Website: bh-photo
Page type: customer-info-address
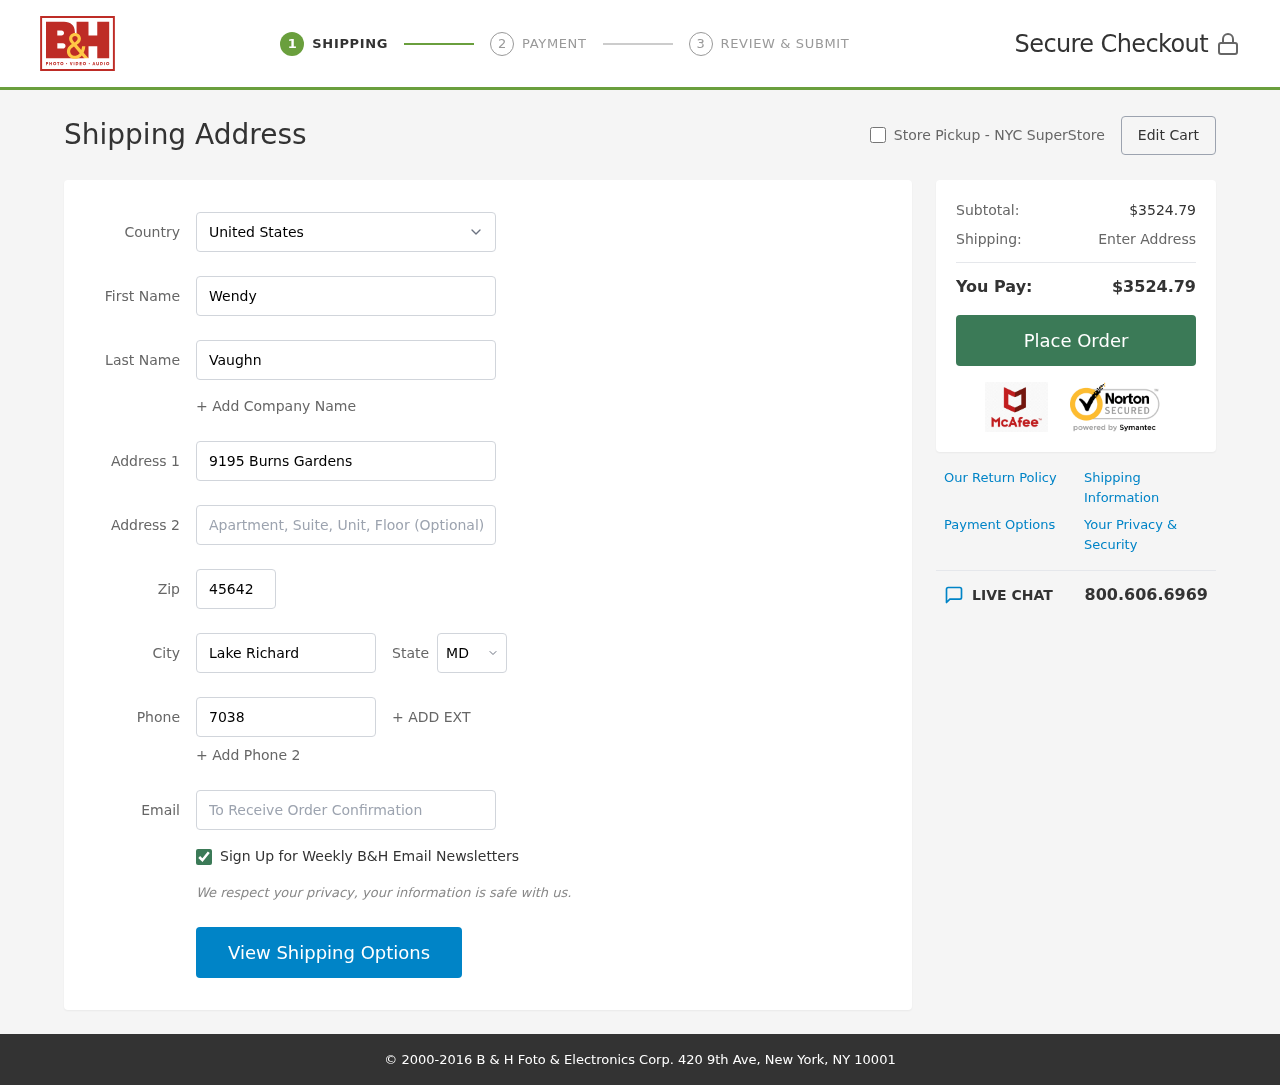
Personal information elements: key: PII_CITY
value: Lake Richard
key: PII_COUNTRY
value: United States
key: PII_EMAIL
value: wendyvaughn@gmail.com
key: PII_FIRSTNAME
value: Wendy
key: PII_LASTNAME
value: Vaughn
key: PII_PHONE
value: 7038757630
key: PII_POSTCODE
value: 45642
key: PII_STATE_ABBR
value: MD
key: PII_STREET
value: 9195 Burns Gardens
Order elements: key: ORDER_SUBTOTAL
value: $3524.79
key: ORDER_TOTAL
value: $3524.79